Question: I want to create a button for my android application that on click action opens a drop down menu list.
Something similar the menu button of Go Launcher as this:

I don't want to use Action bar; I read about the <URL> but they are introduced only from API Level 11, and I want to support from API 4.
There is some simple method or library to implement these?
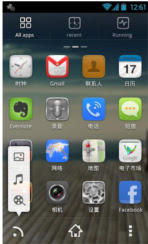
Answer: I found this library that does something similar:
<URL>
It is simple to use and efficient!!